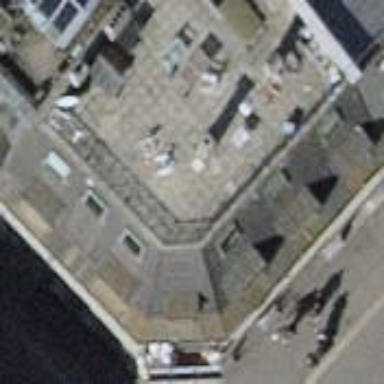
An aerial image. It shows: Apartment building with quadruple saltbox roof shape.